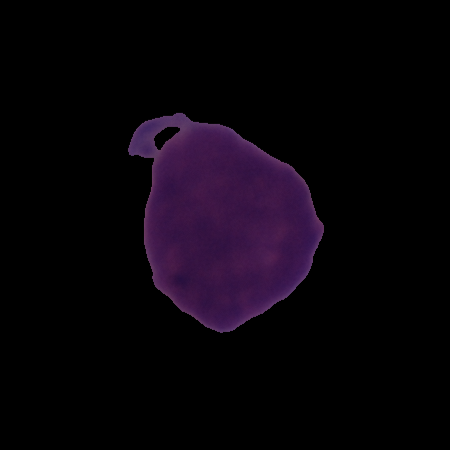
Label: cancer